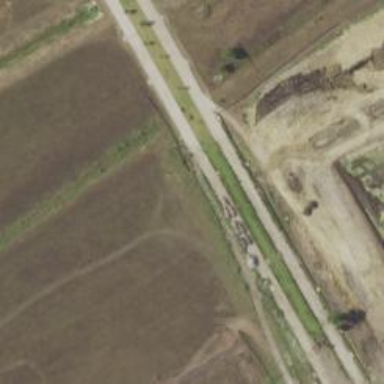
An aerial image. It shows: Secondary road.